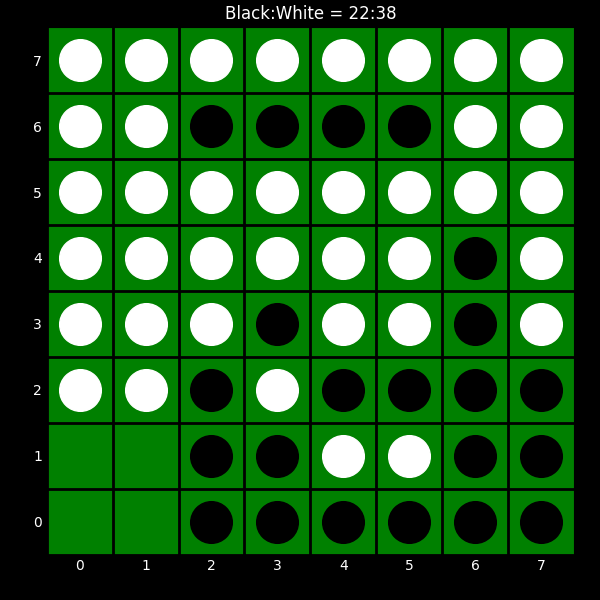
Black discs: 22
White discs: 38